Field crop: tomato
Growth stage: 1
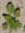
Species: solanum